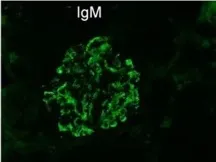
Renal pathological presentation of two proband. For immunofluorescence.
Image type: pathology (immunostaining)